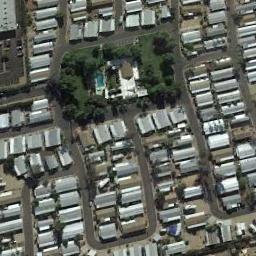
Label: mobile_home_park